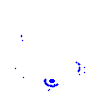
Particle: electron